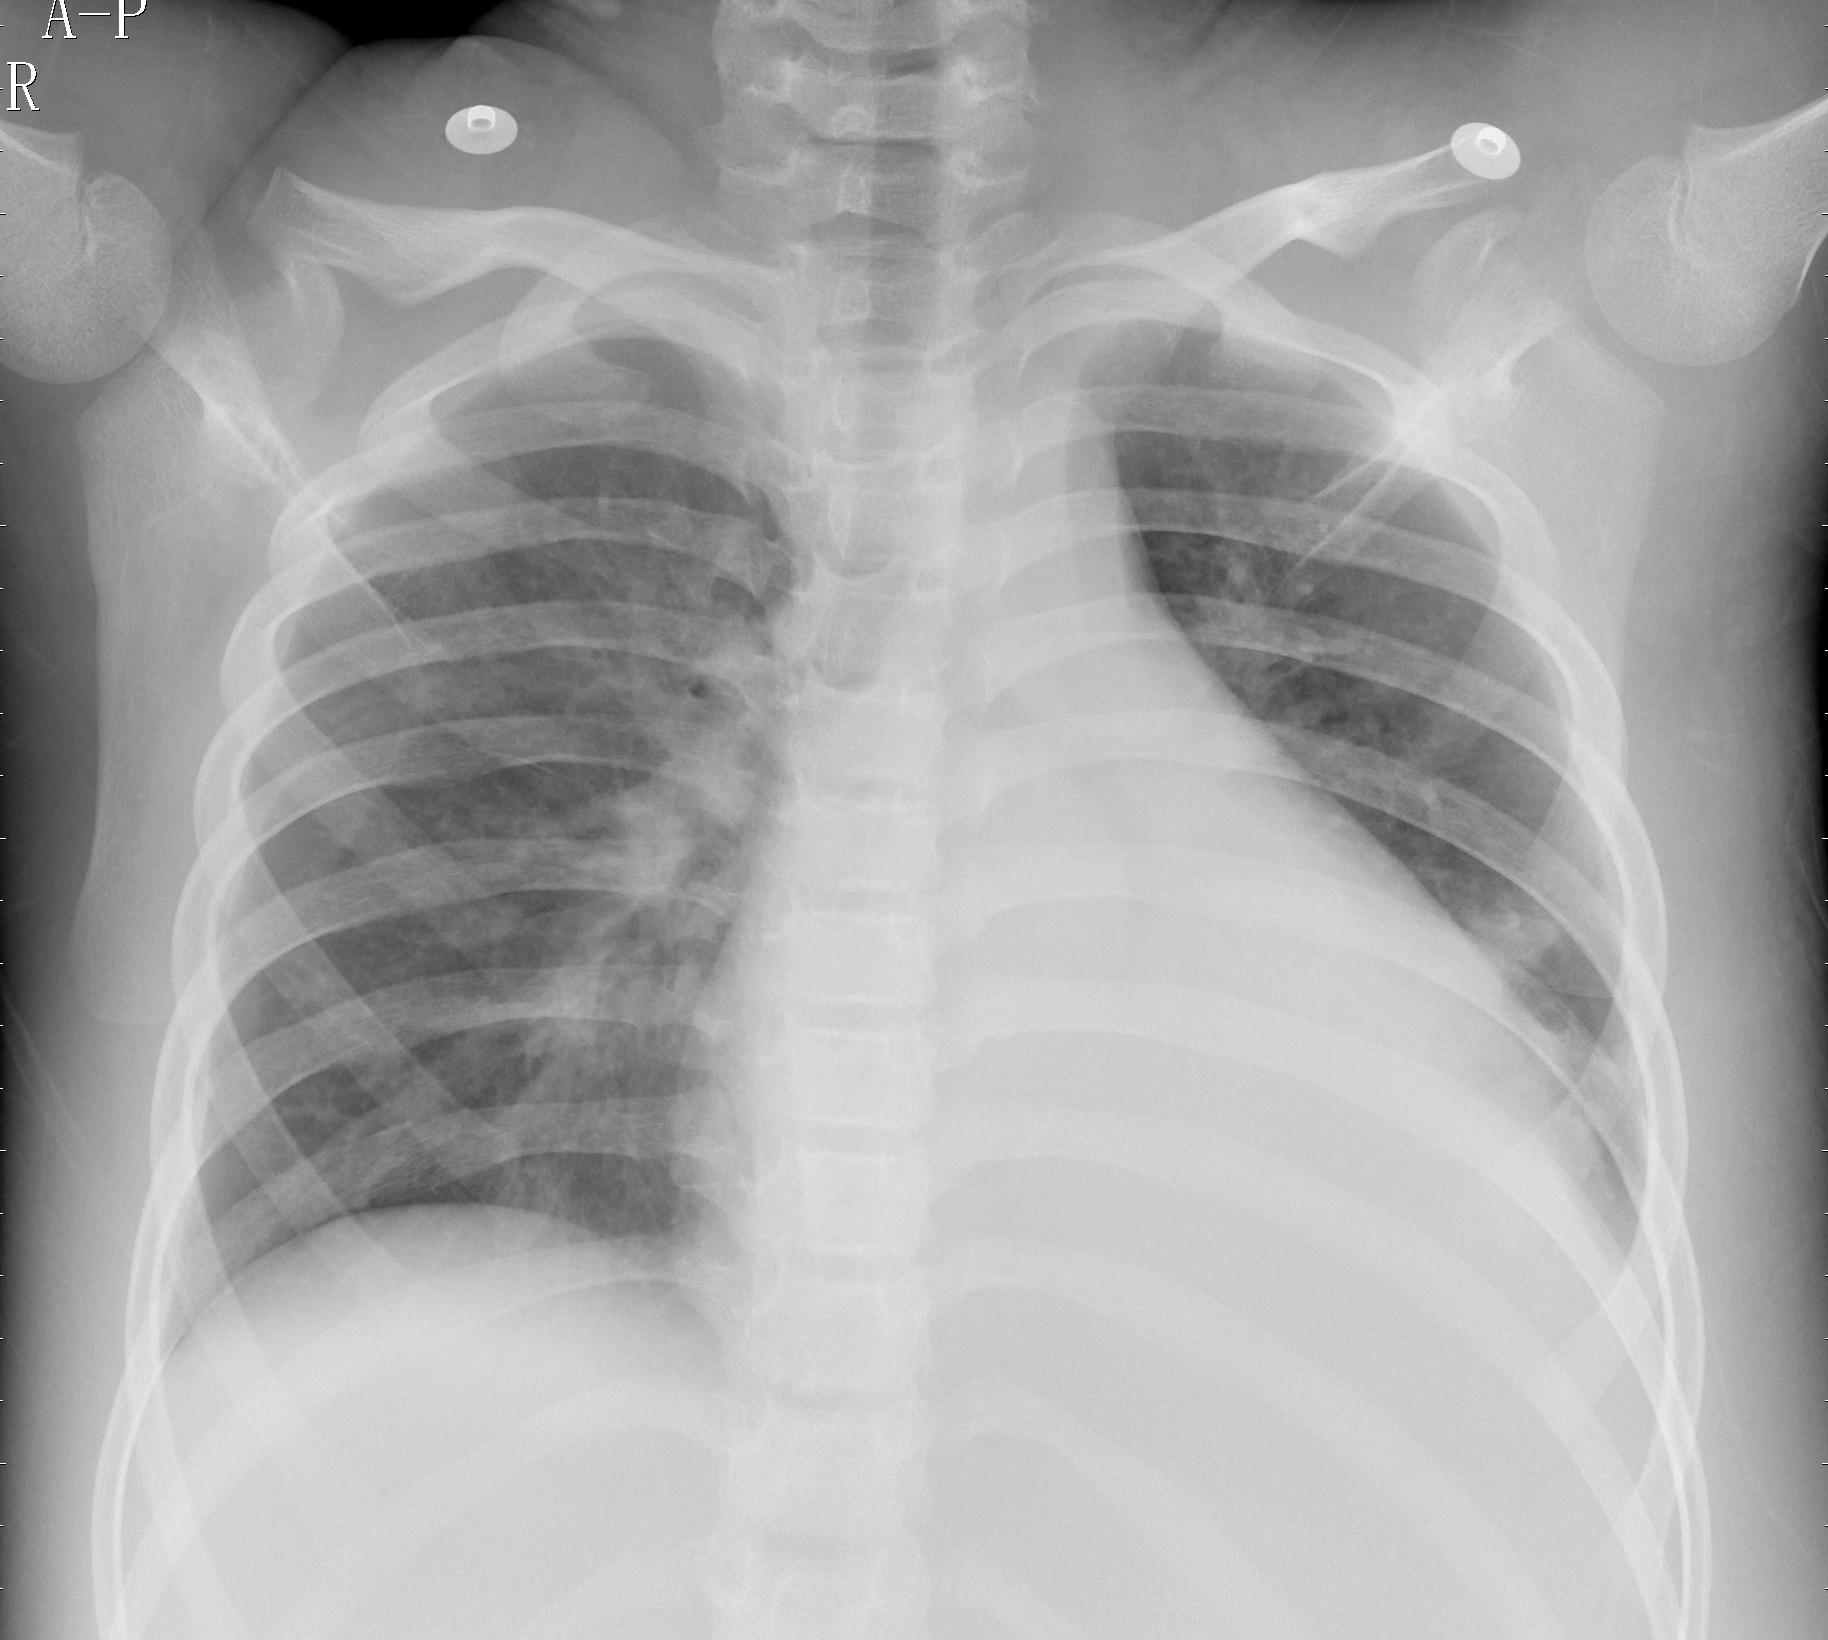
Diagnosis: PNEUMONIA